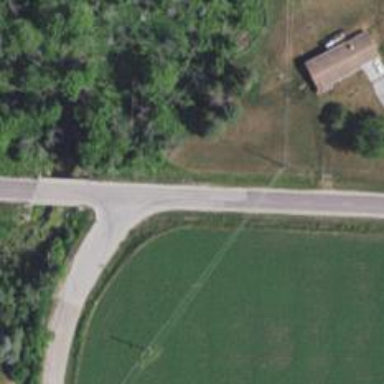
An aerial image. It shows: Unclassified road.